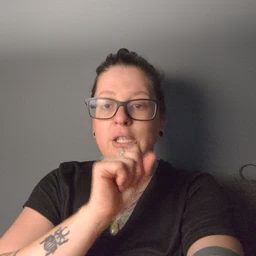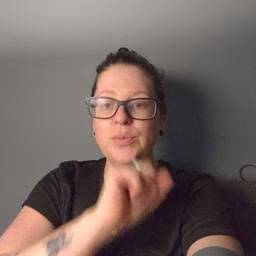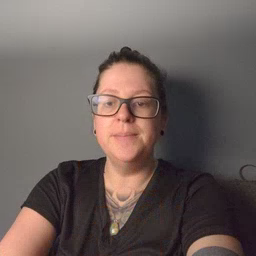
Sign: icecream